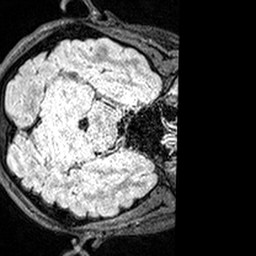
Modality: FLAIR
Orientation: axial
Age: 22
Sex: female
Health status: healthy
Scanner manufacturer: siemens
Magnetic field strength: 3 T
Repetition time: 5 s
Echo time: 0.388 s